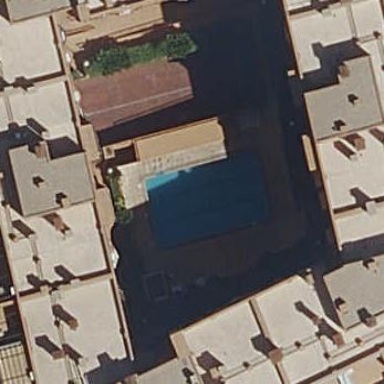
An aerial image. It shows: Swimming pool located in leisure land.